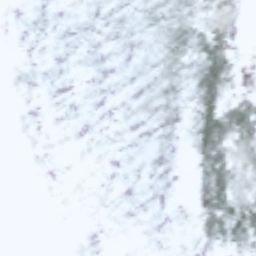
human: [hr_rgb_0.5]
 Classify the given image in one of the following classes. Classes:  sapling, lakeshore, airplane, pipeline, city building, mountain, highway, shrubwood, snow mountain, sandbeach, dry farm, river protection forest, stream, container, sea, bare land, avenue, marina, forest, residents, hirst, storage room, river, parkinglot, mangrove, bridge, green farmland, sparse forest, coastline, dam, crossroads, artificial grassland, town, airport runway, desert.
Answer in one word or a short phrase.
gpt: snow mountain